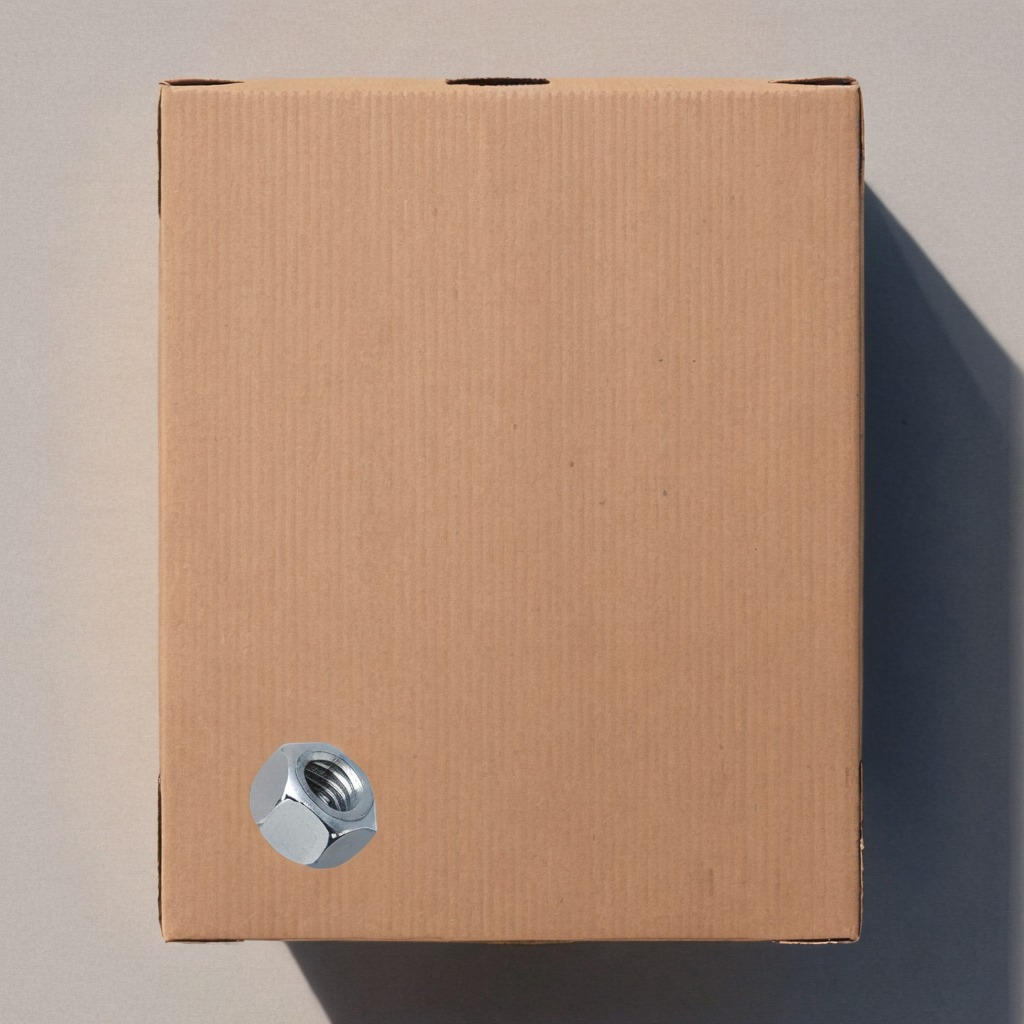
A metal nut is lying on a cardboard box surface in an outdoor workshop during daytime bright natural light soft shadows slightly creased but